Field crop: maize
Growth stage: 1
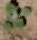
Species: chenopodium